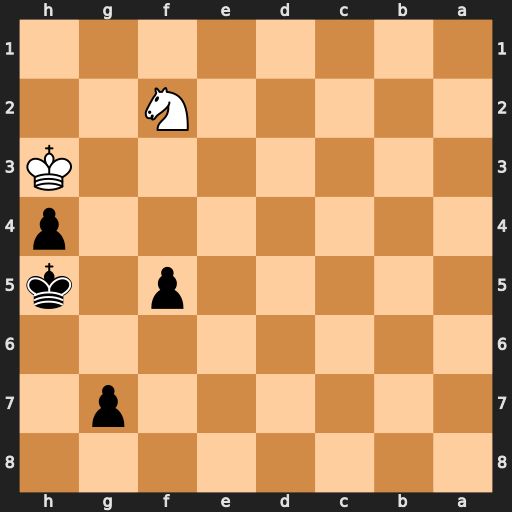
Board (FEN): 8/6p1/8/5p1k/7p/7K/5N2/8
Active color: b
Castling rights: -
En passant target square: -
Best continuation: g5 Kg2 g4 Nd3 Kg5 Kh2 f4 Kg2 Kf5